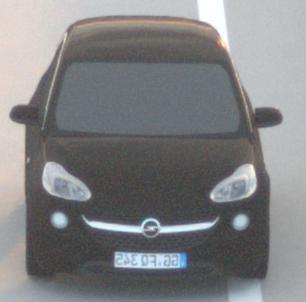
Make: Opel
Model: ADAM 1.2
Detailed model: ADAM
Model produced from: 2013/01
Model produced until: 2014/11
Doors: 3
Color: black
Road condition: dry road
Daytime: sunrise or sunset
Contrast: low contrast